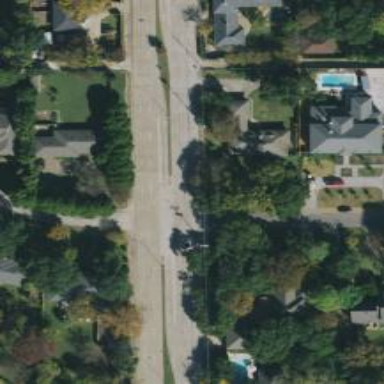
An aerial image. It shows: Secondary road.